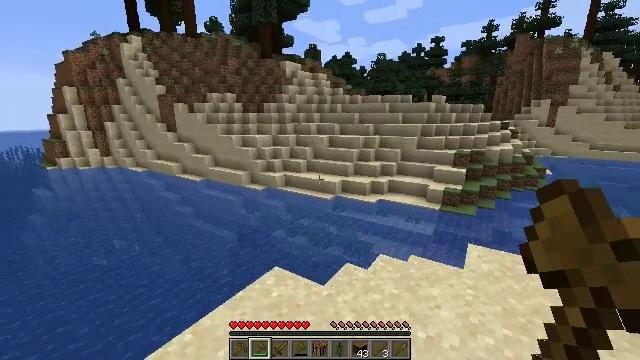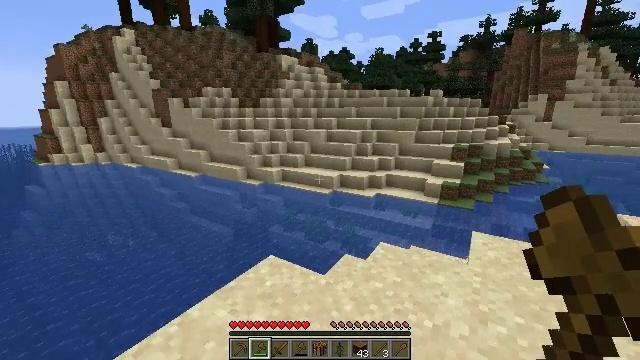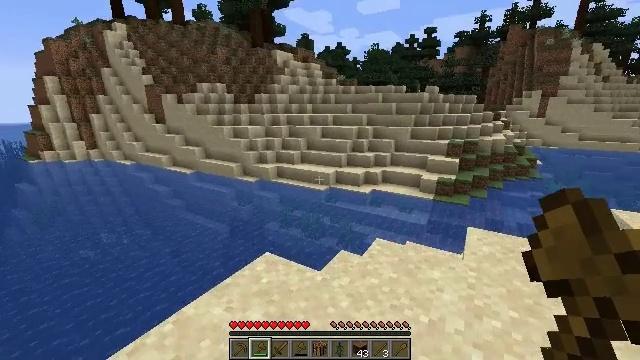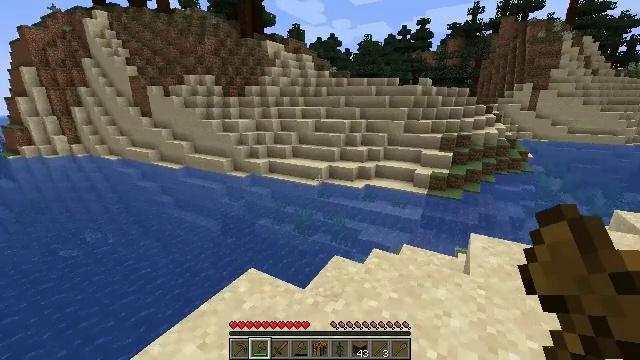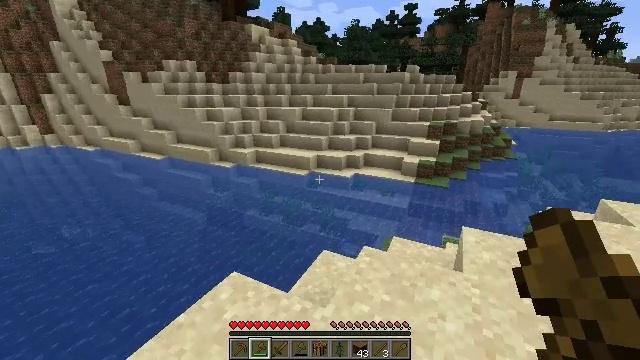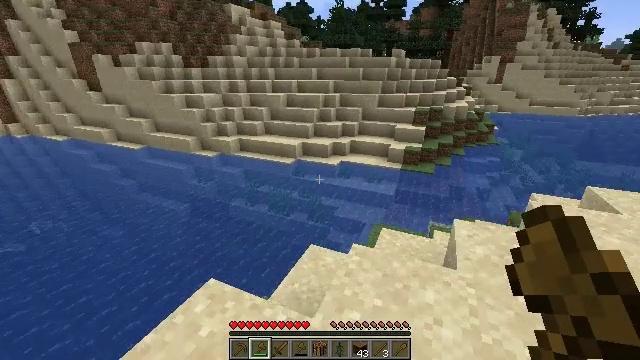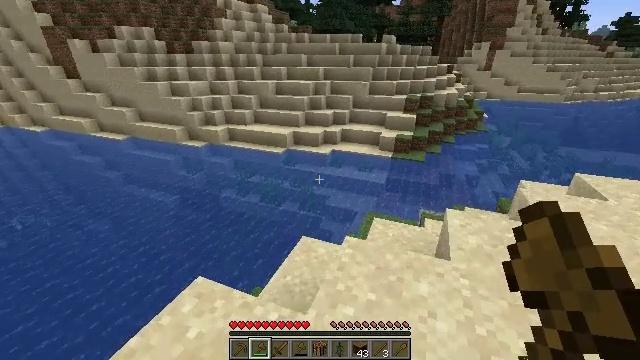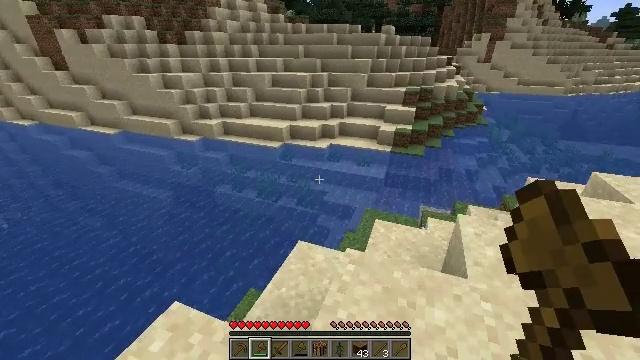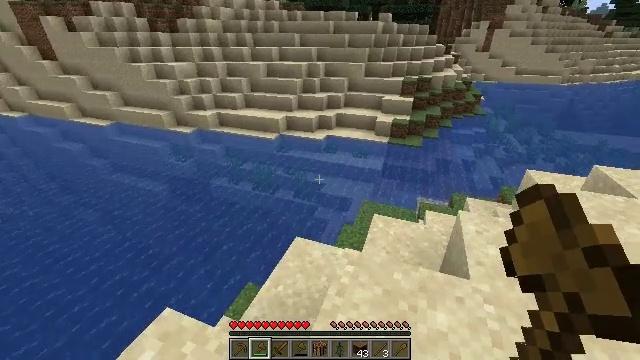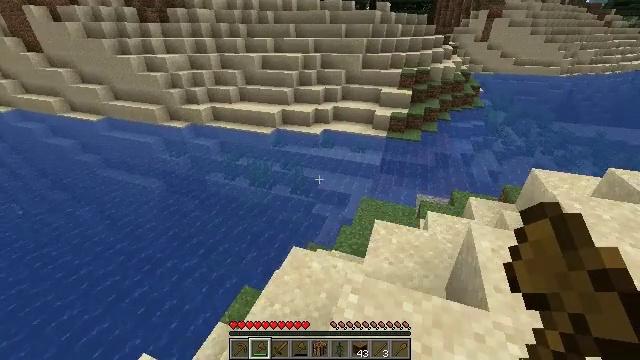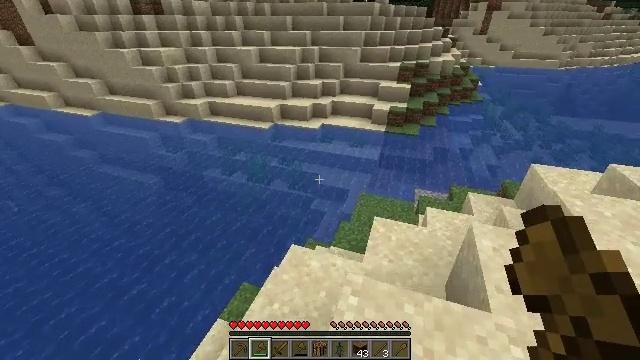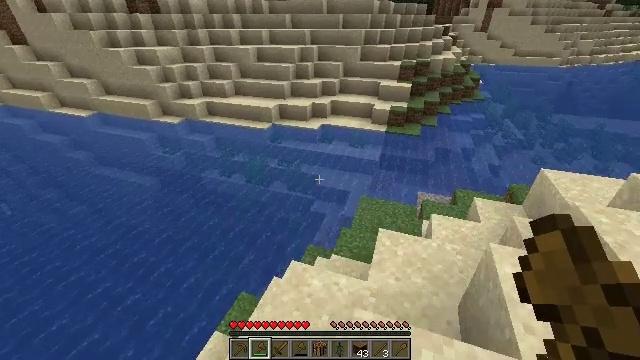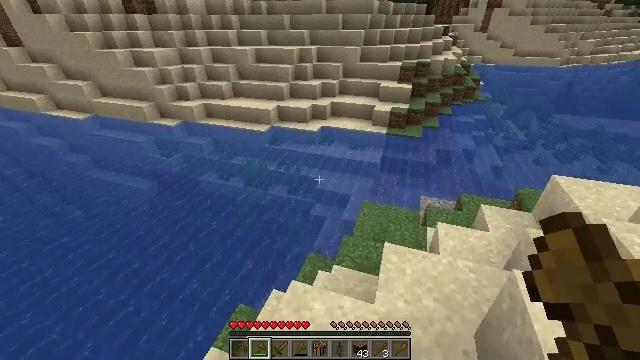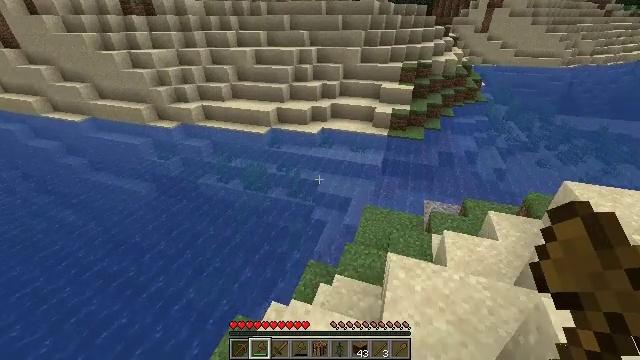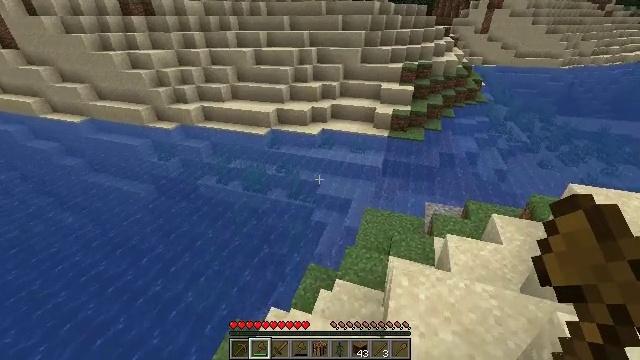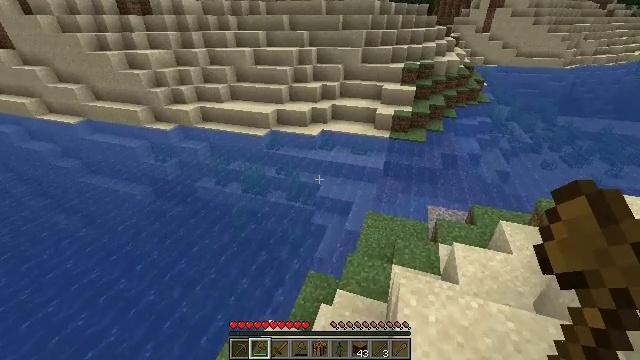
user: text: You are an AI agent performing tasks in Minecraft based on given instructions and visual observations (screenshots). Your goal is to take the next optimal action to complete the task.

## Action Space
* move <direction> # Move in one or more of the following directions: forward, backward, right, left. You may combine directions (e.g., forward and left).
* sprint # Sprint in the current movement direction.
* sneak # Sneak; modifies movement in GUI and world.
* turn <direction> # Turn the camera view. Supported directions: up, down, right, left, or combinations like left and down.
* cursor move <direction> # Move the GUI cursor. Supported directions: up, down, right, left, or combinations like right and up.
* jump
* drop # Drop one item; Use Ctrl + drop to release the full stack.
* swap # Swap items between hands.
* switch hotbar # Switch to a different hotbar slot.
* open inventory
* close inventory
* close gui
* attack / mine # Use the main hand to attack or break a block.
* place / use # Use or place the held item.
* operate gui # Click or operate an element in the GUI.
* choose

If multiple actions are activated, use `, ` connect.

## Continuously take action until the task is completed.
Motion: motion action
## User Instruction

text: Break the sand block.
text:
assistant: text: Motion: move forward
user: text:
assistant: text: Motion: move forward
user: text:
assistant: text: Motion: move forward, turn right and down
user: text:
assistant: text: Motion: move forward, turn right and down
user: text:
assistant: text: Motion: move forward, turn right and down
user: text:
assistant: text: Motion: move forward, turn right and down
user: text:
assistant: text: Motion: move forward, turn down
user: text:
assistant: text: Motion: move forward, turn down
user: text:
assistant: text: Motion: move forward, turn down
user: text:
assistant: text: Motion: move forward, turn down
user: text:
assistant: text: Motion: move forward
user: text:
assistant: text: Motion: move forward
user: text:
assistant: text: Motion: move forward
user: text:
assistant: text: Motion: move forward
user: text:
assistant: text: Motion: move forward
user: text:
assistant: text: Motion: move forward and move right
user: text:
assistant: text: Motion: move forward and move right
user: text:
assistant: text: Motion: move forward and move right
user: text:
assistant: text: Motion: move forward and move right
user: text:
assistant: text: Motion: move forward and move right
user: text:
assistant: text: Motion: move forward and move right
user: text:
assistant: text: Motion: move forward
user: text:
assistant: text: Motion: move forward
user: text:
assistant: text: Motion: move forward
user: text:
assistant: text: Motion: move forward
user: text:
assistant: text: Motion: move forward
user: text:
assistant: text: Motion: move forward
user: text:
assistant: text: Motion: move forward and move right
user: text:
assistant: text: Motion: move forward and move right
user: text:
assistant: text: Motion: move forward and move right